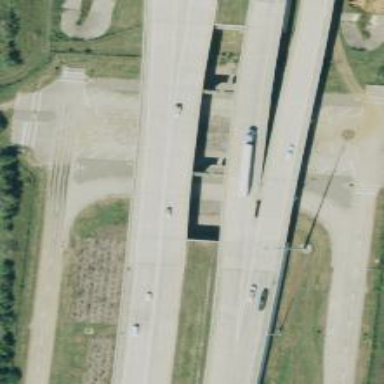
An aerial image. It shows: Motorway bridge.